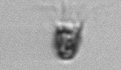
Label: Balanion